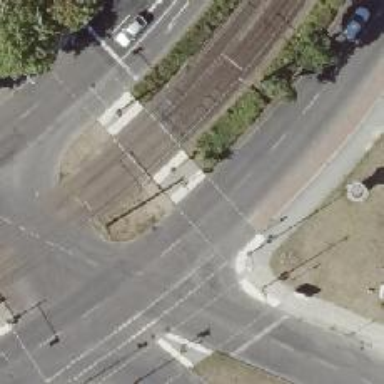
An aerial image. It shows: Footway located on traffic island.